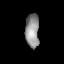
Tissue: lung
Cell type: Others
Senescence score: 0.5977
Nuclear area (px): 443
Mean DAPI intensity: 149.099